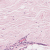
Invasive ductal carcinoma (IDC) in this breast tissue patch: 0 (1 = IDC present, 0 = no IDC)